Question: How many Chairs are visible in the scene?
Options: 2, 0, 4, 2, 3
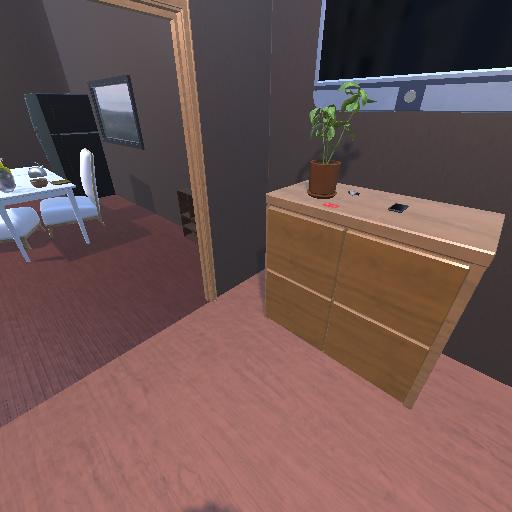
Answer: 2